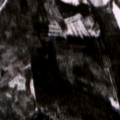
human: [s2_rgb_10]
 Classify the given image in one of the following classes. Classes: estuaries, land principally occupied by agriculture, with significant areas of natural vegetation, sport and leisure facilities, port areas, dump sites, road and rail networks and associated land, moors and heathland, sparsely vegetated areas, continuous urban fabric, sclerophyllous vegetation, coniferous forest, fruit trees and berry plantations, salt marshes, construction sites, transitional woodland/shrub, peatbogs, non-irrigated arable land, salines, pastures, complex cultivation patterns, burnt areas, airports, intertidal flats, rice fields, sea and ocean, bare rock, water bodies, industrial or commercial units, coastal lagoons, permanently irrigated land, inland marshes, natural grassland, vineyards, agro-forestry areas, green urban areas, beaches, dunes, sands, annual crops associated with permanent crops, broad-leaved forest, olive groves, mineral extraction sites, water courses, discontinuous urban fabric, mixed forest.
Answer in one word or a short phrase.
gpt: coniferous forest, mixed forest, transitional woodland/shrub